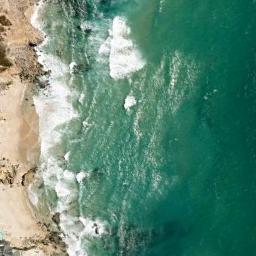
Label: beach